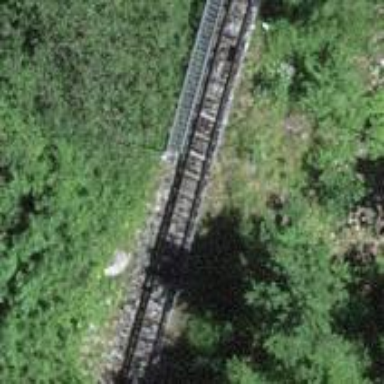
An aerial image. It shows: Funicular railway with one track.